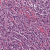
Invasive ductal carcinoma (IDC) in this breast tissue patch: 1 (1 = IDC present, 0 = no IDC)